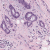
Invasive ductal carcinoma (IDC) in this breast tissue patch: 0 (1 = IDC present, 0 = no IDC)